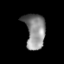
Tissue: lung
Cell type: Endothelial cells
Senescence score: 0.551
Nuclear area (px): 703
Mean DAPI intensity: 136.954